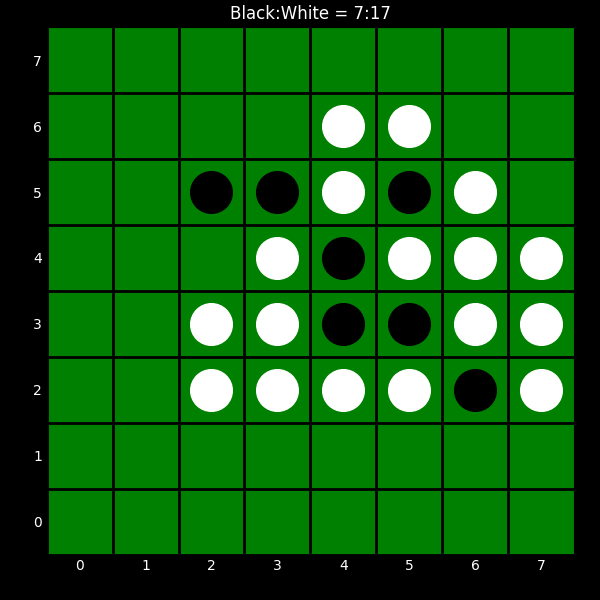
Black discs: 7
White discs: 17